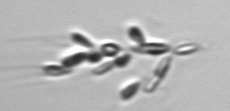
Label: Dinobryon